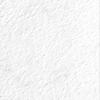
Label: not_dusty